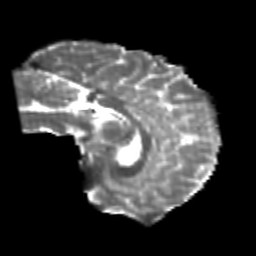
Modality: T2w
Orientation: sagittal
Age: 23
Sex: male
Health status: healthy
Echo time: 0.074 s